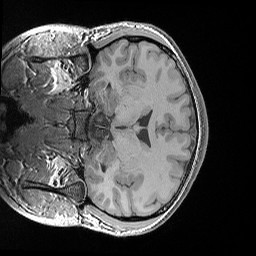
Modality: T1w
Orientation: coronal
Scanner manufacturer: siemens
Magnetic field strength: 3 T
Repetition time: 0.02 s
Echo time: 0.00492 s